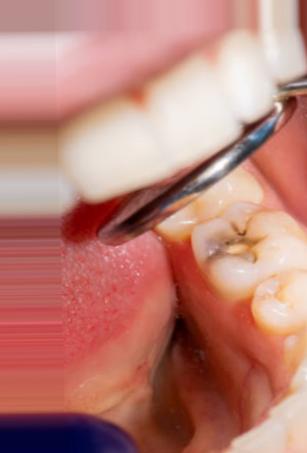
Condition: Caries